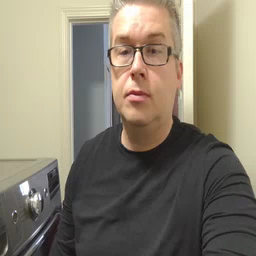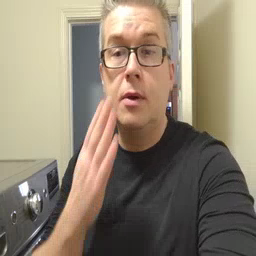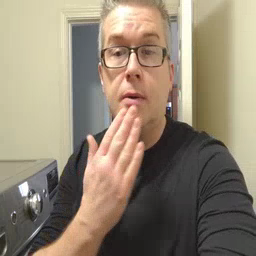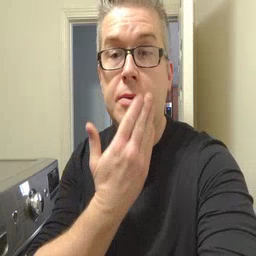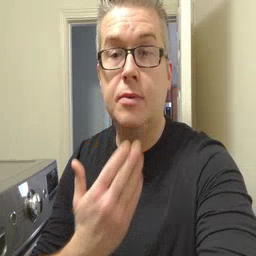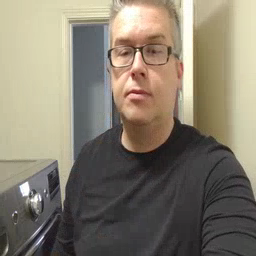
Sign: napkin